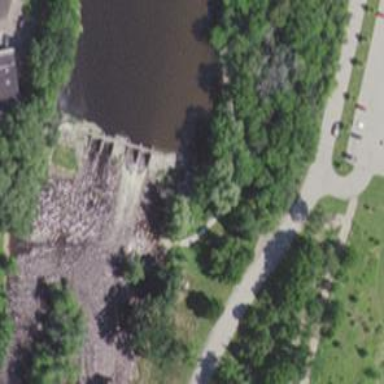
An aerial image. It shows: Dam across waterway.